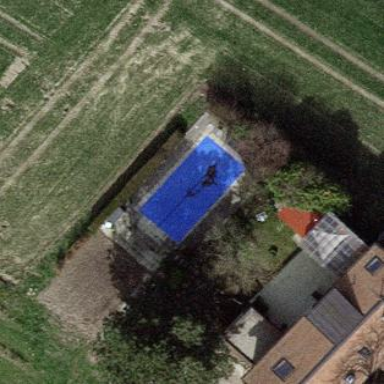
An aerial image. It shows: Swimming pool located in leisure land.